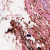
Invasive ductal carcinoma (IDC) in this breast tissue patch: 0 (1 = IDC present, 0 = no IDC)